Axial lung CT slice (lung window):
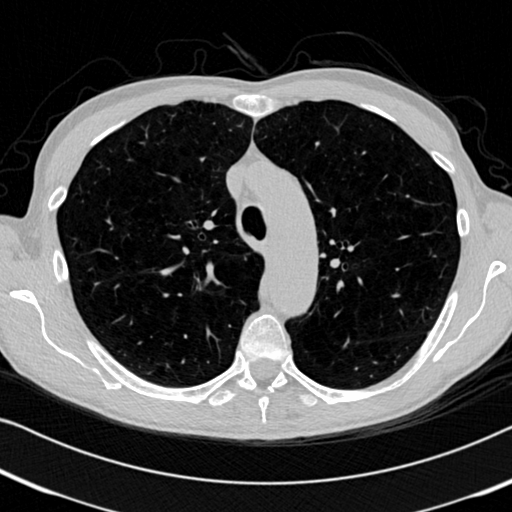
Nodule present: no